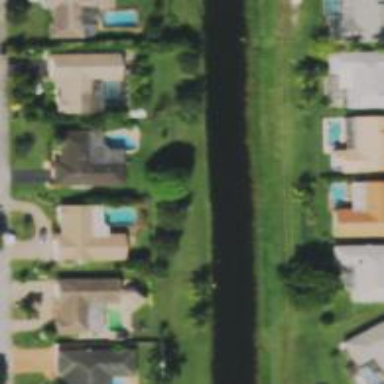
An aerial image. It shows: Canal.